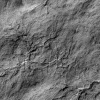
Atmospheric dust classification: not_dusty